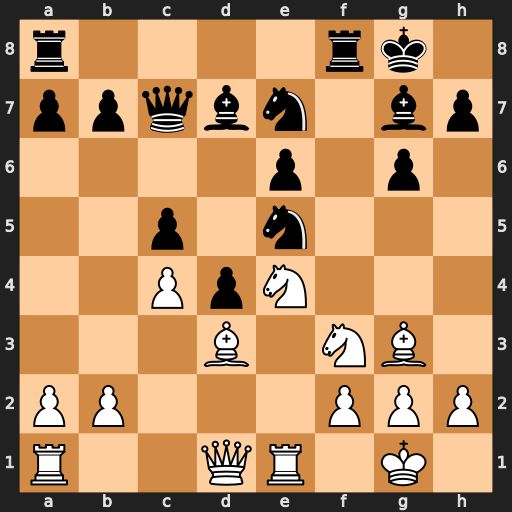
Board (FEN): r4rk1/ppqbn1bp/4p1p1/2p1n3/2PpN3/3B1NB1/PP3PPP/R2QR1K1
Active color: w
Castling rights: -
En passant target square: -
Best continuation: Nxe5 Bxe5 Nf6+ Rxf6 Bxe5 Qc8 Bxf6